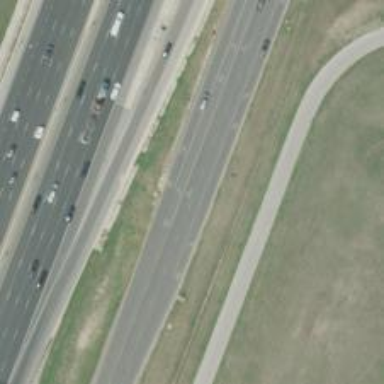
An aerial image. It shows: Secondary road with asphalt surface and frontage road.